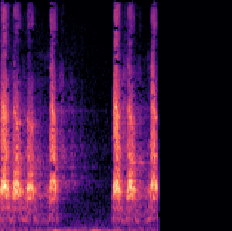
Sound class: Dog